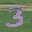
Label: 3